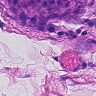
Metastatic tissue present: yes